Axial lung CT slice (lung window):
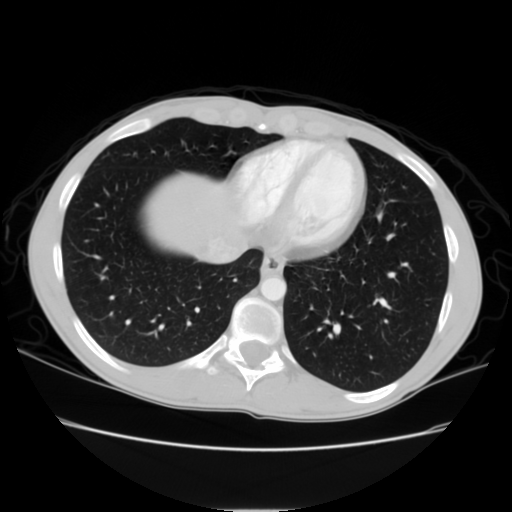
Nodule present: no